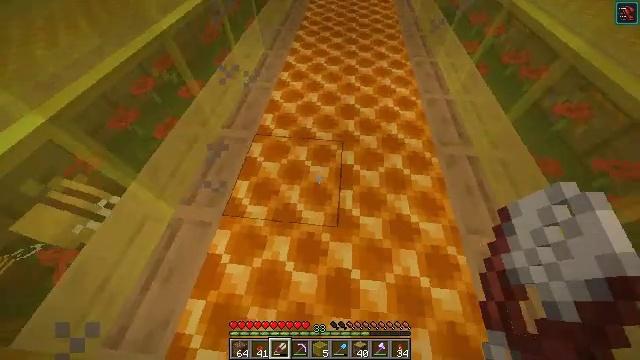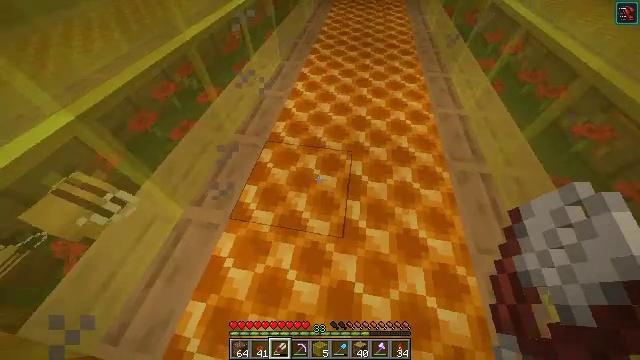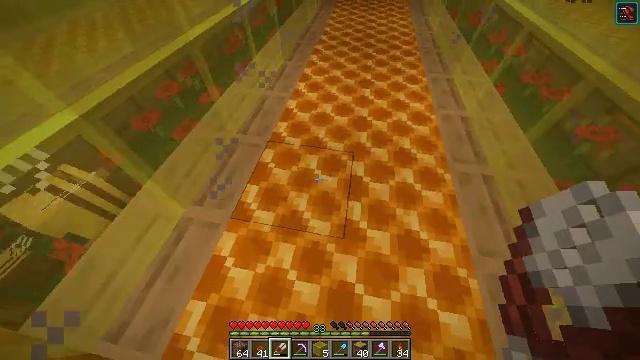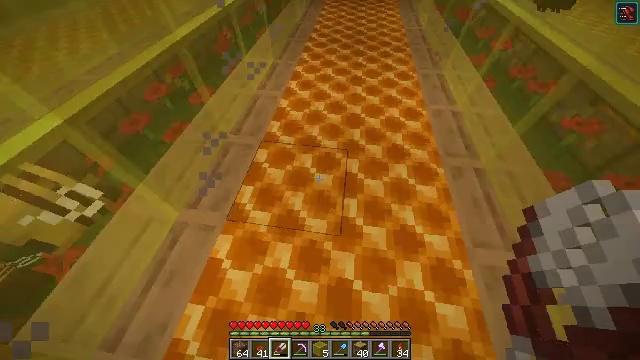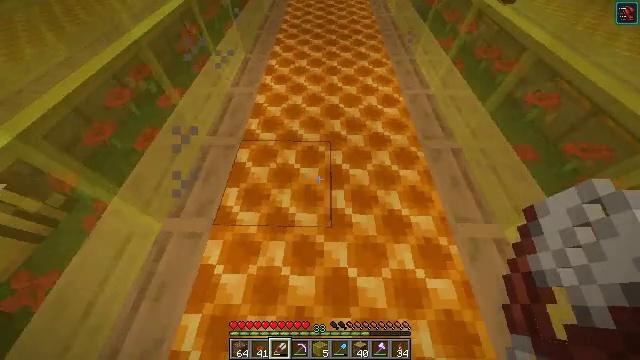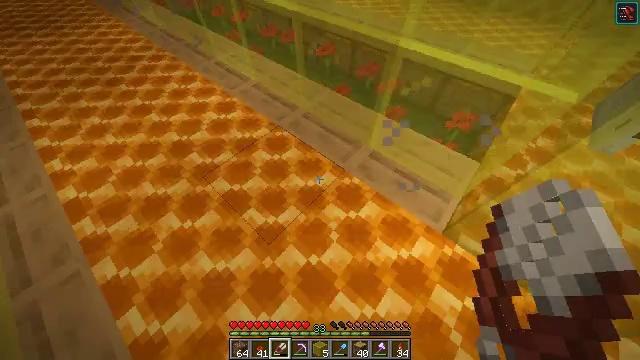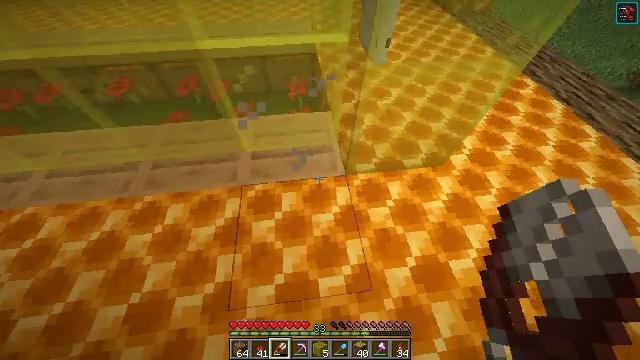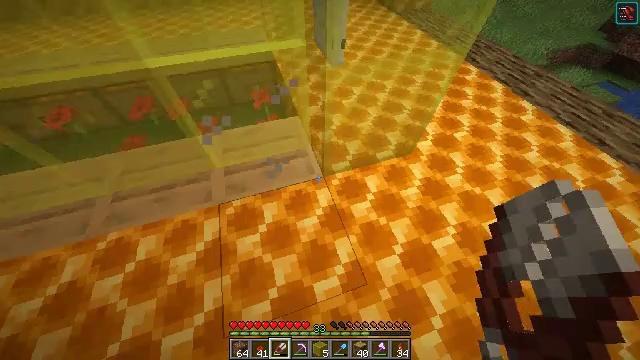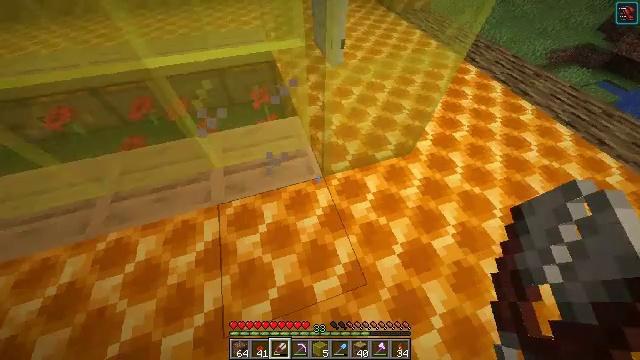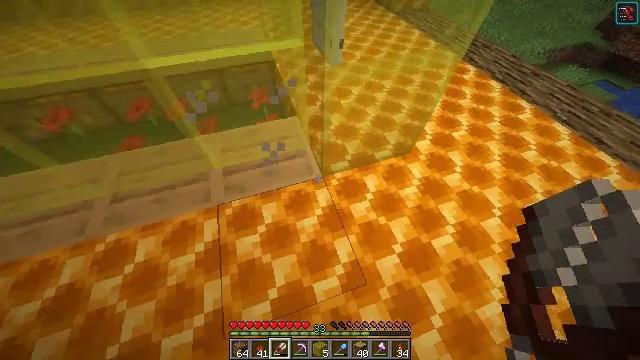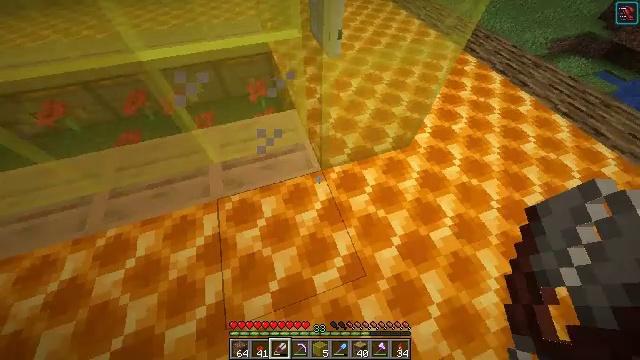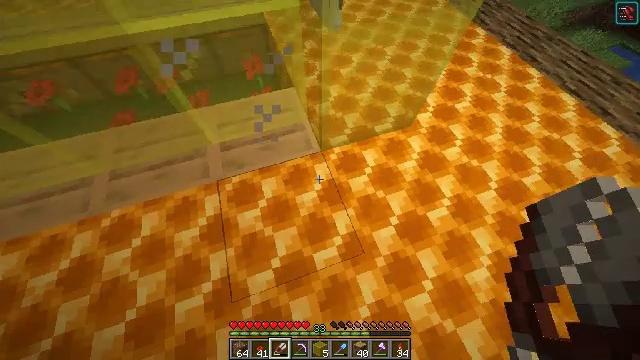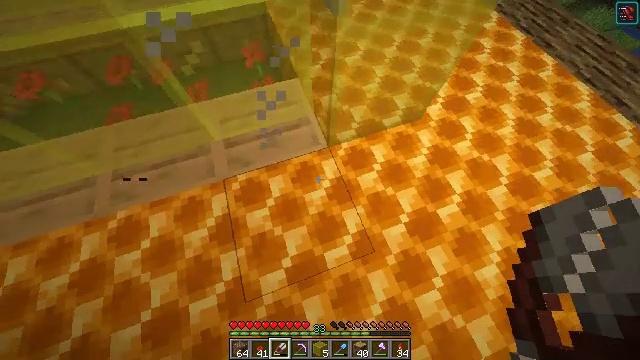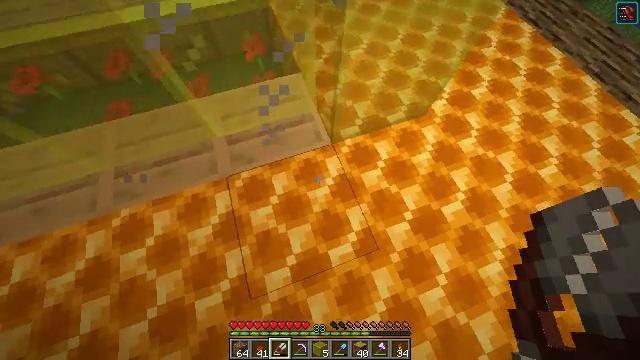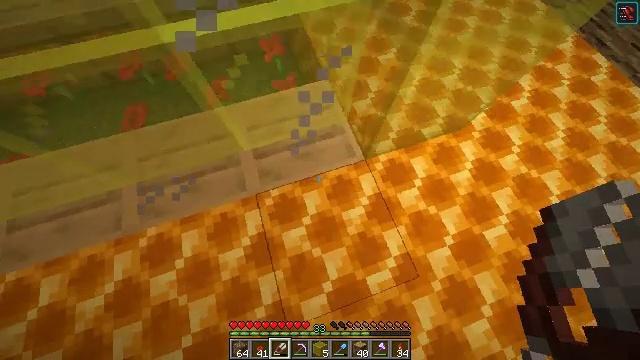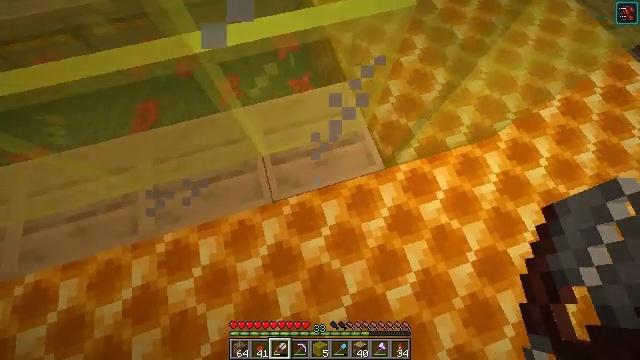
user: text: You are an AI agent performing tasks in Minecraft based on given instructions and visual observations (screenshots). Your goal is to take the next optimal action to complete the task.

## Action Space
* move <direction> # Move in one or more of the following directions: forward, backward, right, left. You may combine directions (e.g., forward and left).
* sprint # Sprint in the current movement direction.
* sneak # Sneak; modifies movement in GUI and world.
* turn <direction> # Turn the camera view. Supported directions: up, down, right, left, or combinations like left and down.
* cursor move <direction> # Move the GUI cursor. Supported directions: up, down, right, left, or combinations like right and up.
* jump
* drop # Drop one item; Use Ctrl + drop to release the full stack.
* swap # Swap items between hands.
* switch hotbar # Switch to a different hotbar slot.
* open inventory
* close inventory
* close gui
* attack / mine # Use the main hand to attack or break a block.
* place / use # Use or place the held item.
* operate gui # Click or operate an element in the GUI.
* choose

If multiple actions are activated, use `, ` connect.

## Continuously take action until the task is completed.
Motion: motion action
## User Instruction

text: Make a honeycomb block with honeycombs on the crafting table.
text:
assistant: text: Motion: turn left and up
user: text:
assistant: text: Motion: no_op
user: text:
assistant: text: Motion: turn right
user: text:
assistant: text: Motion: turn right and down
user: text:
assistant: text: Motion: turn right
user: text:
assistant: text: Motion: turn right
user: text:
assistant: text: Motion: turn right and up
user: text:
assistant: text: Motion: no_op
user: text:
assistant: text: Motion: no_op
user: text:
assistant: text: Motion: turn down
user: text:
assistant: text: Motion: turn down
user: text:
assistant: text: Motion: move forward and move left, turn down
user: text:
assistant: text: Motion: move forward and move left, turn down
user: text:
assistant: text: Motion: move forward and move left, turn left and down
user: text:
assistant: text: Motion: turn left and down
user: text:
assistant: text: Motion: turn left
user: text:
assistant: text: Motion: turn left
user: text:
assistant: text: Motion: turn left
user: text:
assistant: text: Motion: turn left
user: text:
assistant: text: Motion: no_op
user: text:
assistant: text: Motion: use / place
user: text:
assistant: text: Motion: use / place
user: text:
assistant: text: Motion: use / place
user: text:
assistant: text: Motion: use / place
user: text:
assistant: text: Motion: move left, use / place
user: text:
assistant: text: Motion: move left, use / place
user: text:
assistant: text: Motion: move left, use / place
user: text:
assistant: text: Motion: move left, use / place
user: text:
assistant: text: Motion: use / place
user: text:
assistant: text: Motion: use / place